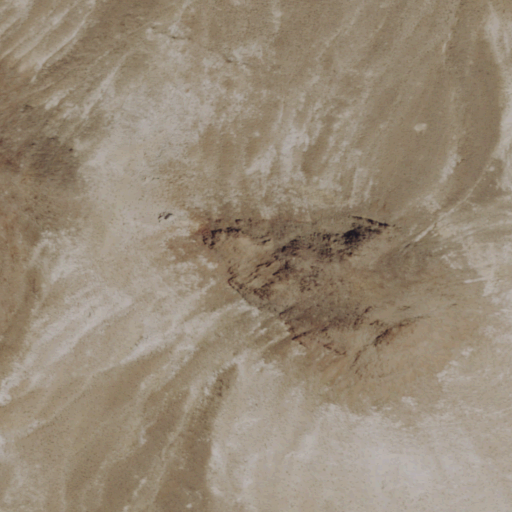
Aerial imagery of mountain in Nevada named Mount Butte containing shrub and barren land